Question: I have tried to follow this <URL>
It works fine for creating the polygons, however I can see that it doesn't reach the edges of the containing rectangle.
The following gif shows what I mean. Especially for the 5 sided polygon it is clear that it doesn't "span" the rectangle which I would like it to do

This is the code I use for creating the vertices
'''
func verticesForEdges(_edges: Int) -> [CGPoint] {
let offset = 1.0
var vertices: [CGPoint] = []
for i in 0..._edges {
let angle = M_PI + 2.0 * M_PI * Double(i) / Double(edges)
var x = (frame.width / 2.0) * CGFloat(sin(angle)) + (bounds.width / 2.0)
var y = (frame.height / 2.0) * CGFloat(cos(angle)) + (bounds.height / 2.0)
vertices.append(CGPoint(x: x, y: y))
}
return vertices
}
'''
And this is the code that uses the the vertices
'''
override func layoutSublayers() {
super.layoutSublayers()
var polygonPath = UIBezierPath()
let vertices = verticesForEdges(edges)
polygonPath.moveToPoint(vertices[0])
for v in vertices {
polygonPath.addLineToPoint(v)
}
polygonPath.closePath()
self.path = polygonPath.CGPath
}
'''
So the question is. How do I make the the polygons fill out the rectangle
Update:
The rectangle is not necessarily a square. It can have a different height from its width. From the comments it seems that I am fitting the polygon in a circle, but what is intentioned is to fit it in a rectangle.
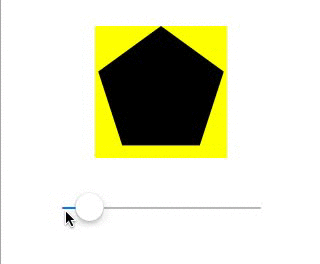
Answer: If the first (i=0) vertice is fixed at the middle of top rectangle edge, we can calculate minimal width and height of bounding rectangle:
The rightmost vertice index
'''
ir = (N + 2) / 4 // N/4, rounded to the closest integer, not applicable to triangle
MinWidth = 2 * R * Sin(ir * 2 * Pi / N)
'''
The bottom vertice index
'''
ib = (N + 1) / 2 // N/2, rounded to the closest integer
MinHeight = R * (1 + Abs(Cos(ib * 2 * Pi / N)))
'''
So for given rectangle dimensions we can calculate R parameter to inscribe polygon properly